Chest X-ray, AP view. Patient: 55 years old, sex F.
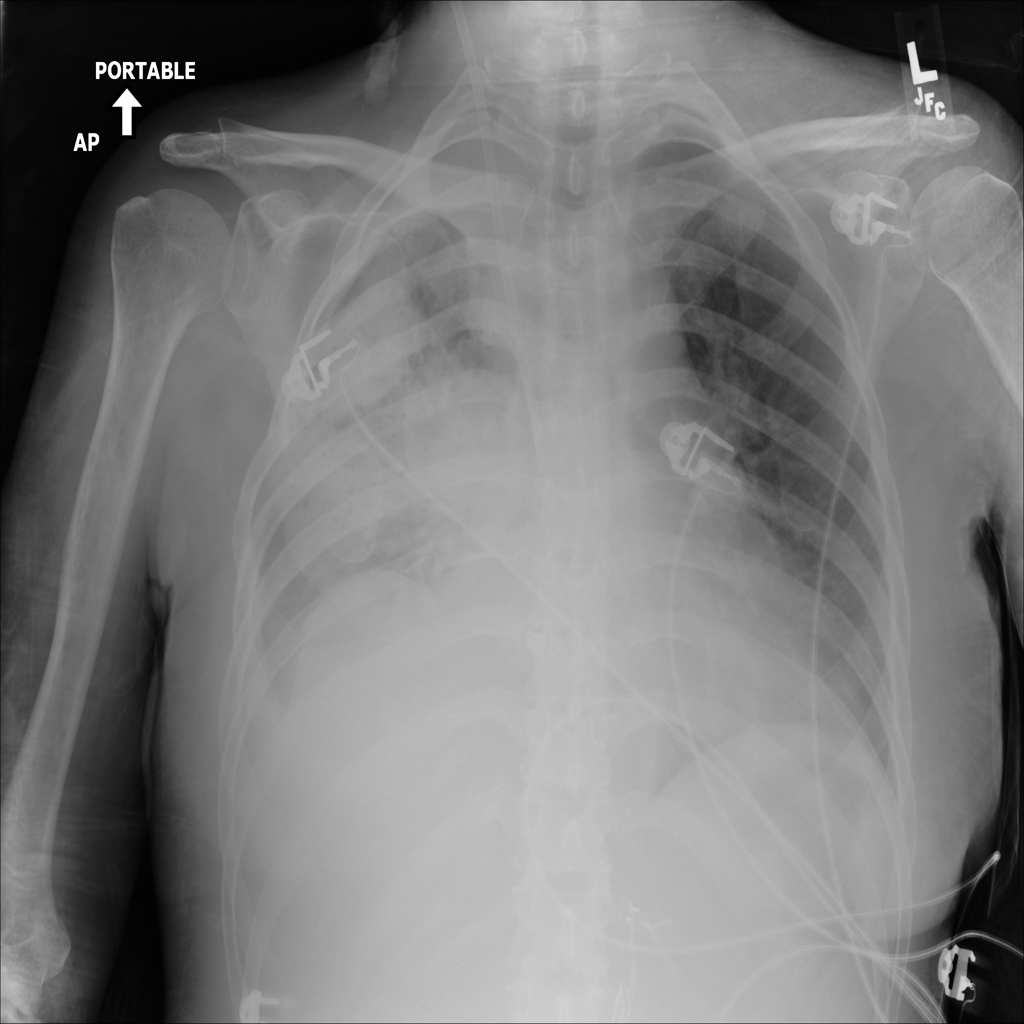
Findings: Infiltration, Mass